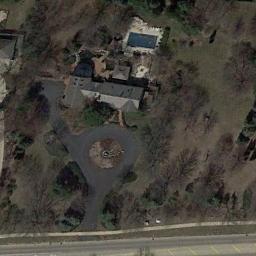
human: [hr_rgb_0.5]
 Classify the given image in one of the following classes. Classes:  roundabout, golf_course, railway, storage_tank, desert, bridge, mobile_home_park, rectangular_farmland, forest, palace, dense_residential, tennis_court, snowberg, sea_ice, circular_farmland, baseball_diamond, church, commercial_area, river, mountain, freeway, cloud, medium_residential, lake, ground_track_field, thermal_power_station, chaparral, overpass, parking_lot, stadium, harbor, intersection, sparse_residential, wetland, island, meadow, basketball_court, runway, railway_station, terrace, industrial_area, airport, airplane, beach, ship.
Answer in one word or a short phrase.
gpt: sparse_residential